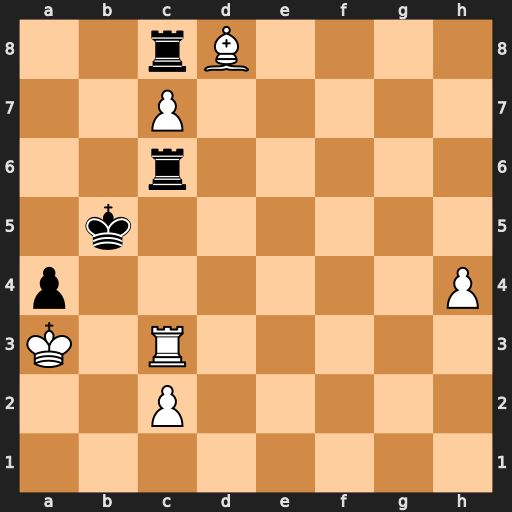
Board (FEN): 2rB4/2P5/2r5/1k6/p6P/K1R5/2P5/8
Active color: w
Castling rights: -
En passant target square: -
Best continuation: Rxc6 Kxc6 h5 Rxc7 Bxc7